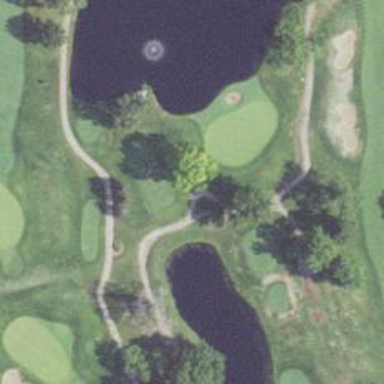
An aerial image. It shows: Path used for both walking and golf.